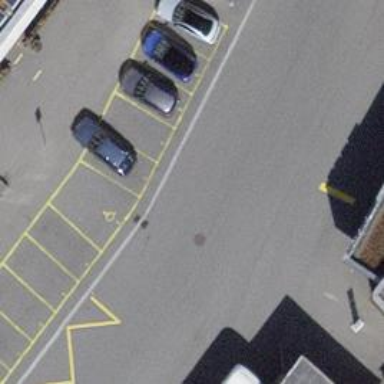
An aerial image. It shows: Parking area with asphalt surface.